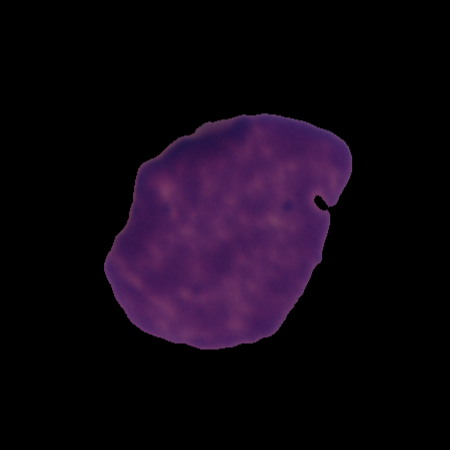
Label: cancer